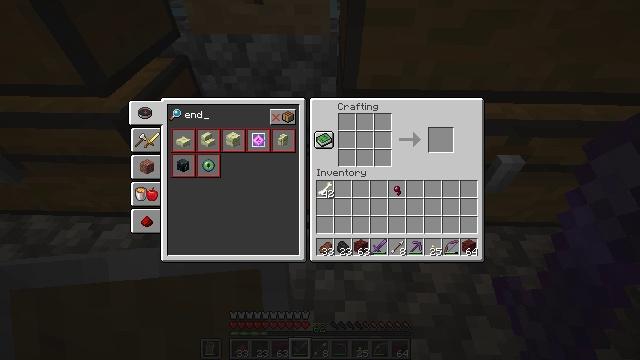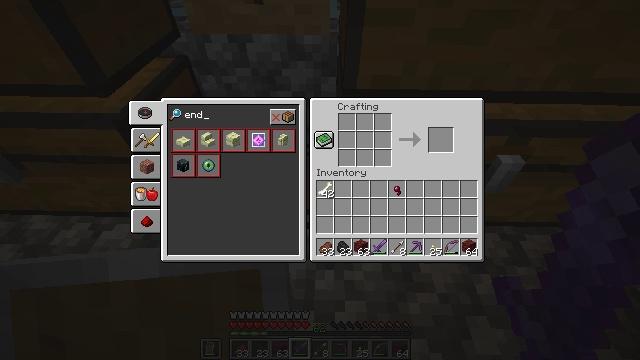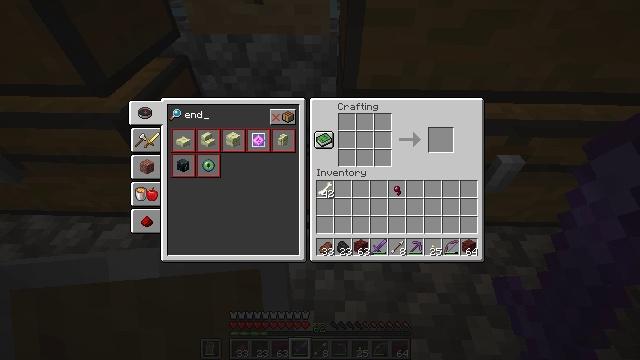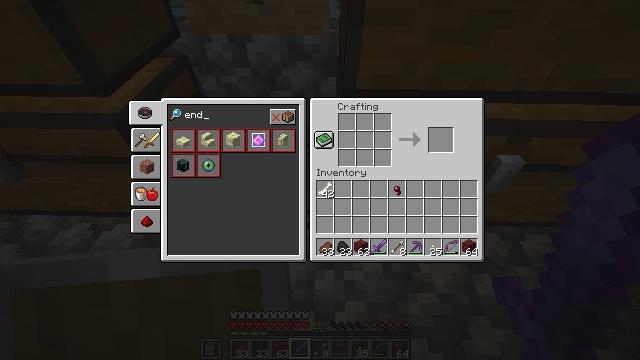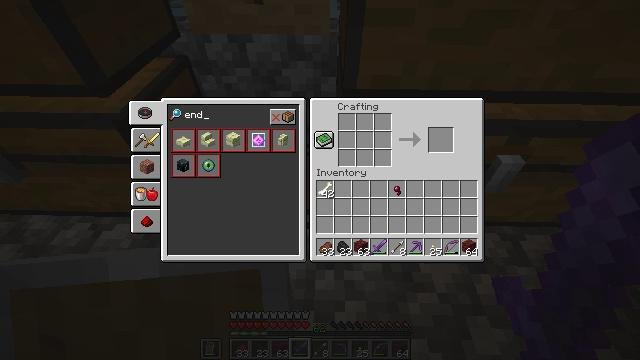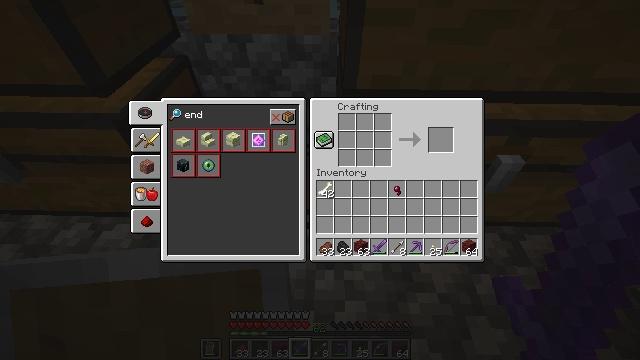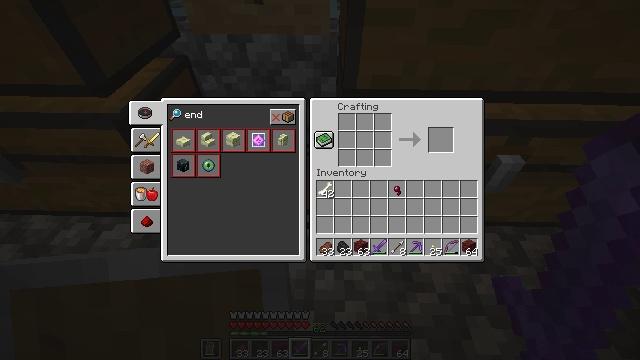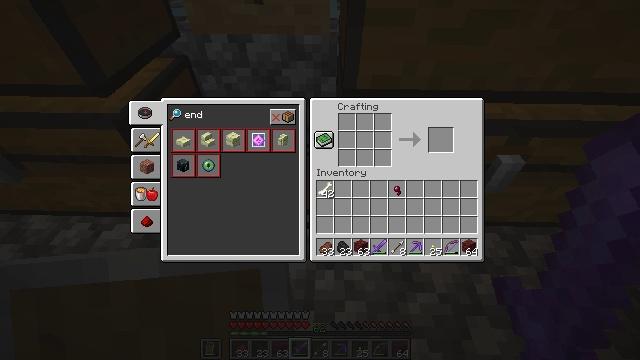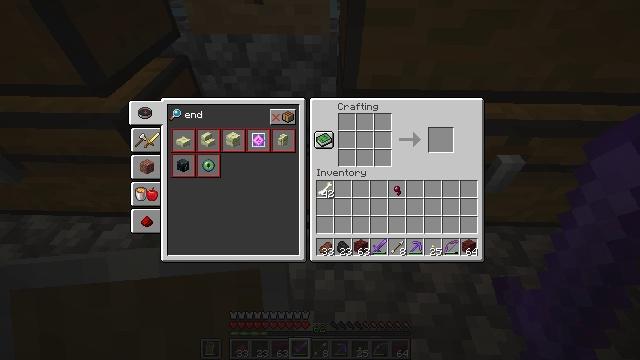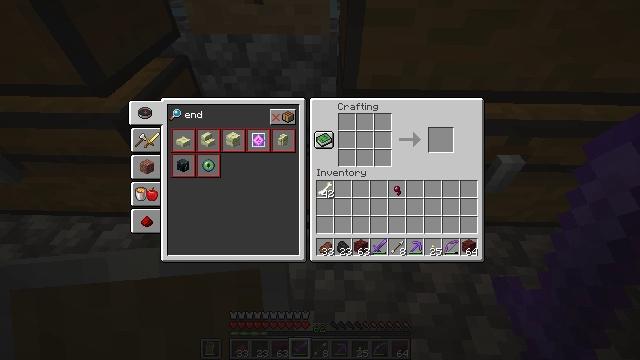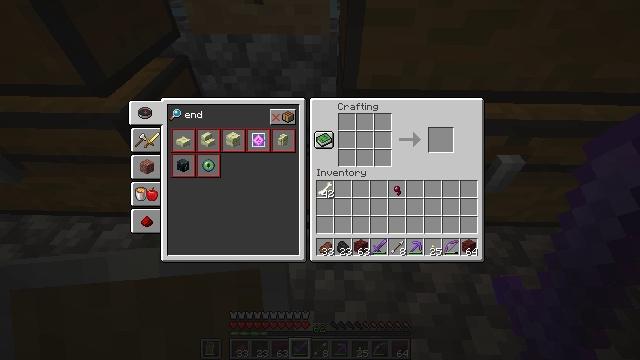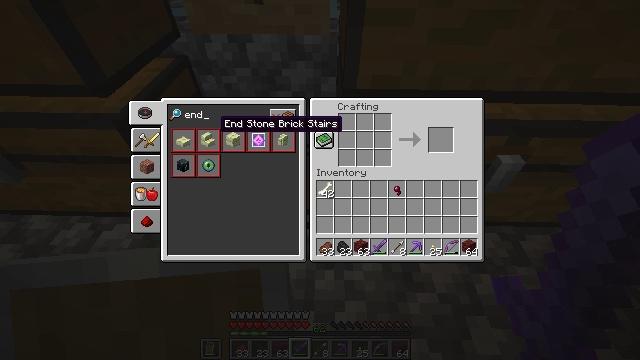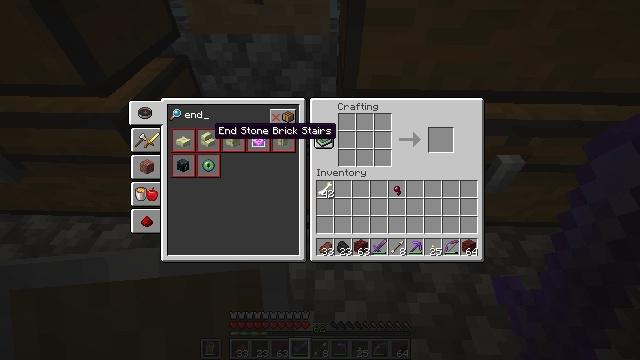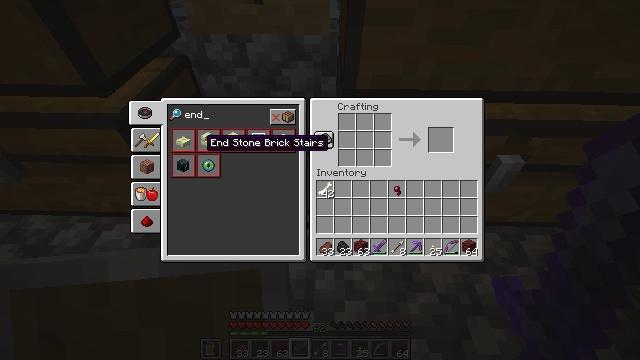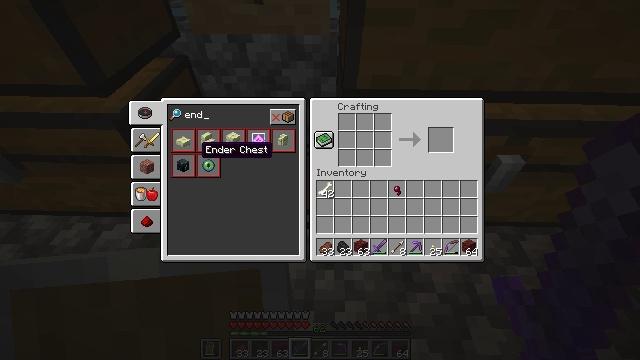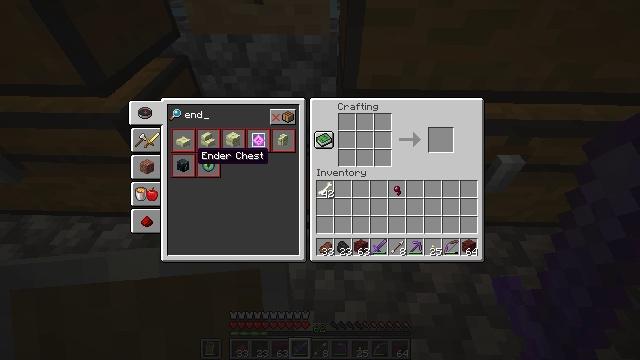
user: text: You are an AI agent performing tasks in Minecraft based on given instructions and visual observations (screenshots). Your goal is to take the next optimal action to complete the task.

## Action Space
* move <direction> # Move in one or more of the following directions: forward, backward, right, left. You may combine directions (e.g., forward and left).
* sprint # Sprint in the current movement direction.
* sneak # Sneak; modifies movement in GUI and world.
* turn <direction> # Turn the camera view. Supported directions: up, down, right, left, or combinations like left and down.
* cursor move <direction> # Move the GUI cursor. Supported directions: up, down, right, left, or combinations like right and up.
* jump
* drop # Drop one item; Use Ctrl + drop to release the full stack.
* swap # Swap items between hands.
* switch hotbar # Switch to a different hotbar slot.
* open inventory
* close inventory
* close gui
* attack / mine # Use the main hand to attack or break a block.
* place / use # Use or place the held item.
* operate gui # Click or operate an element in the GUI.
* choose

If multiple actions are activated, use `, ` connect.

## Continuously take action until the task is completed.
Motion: motion action
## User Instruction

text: Create an ender eye with blaze powder and ender pearl.
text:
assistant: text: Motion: no_op
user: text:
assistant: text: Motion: no_op
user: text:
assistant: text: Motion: no_op
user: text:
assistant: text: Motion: no_op
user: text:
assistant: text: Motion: no_op
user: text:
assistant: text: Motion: no_op
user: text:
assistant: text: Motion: no_op
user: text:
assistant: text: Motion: no_op
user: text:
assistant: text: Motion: no_op
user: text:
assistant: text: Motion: turn left
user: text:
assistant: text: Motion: turn left and down
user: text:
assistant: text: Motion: turn down
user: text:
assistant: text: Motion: turn left and down
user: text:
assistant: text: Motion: turn down
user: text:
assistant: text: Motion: no_op
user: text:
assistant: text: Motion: no_op
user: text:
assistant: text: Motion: no_op
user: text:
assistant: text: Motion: no_op
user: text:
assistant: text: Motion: attack / mine
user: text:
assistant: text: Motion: attack / mine
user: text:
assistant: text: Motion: attack / mine
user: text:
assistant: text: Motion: no_op
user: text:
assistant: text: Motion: no_op
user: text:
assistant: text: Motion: no_op
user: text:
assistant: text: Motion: no_op
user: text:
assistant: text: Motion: no_op
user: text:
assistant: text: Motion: no_op
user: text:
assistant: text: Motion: no_op
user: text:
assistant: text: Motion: no_op
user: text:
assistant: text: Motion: no_op